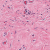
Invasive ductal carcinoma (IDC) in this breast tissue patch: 0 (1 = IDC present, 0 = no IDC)